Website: macys
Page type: customer-info-address
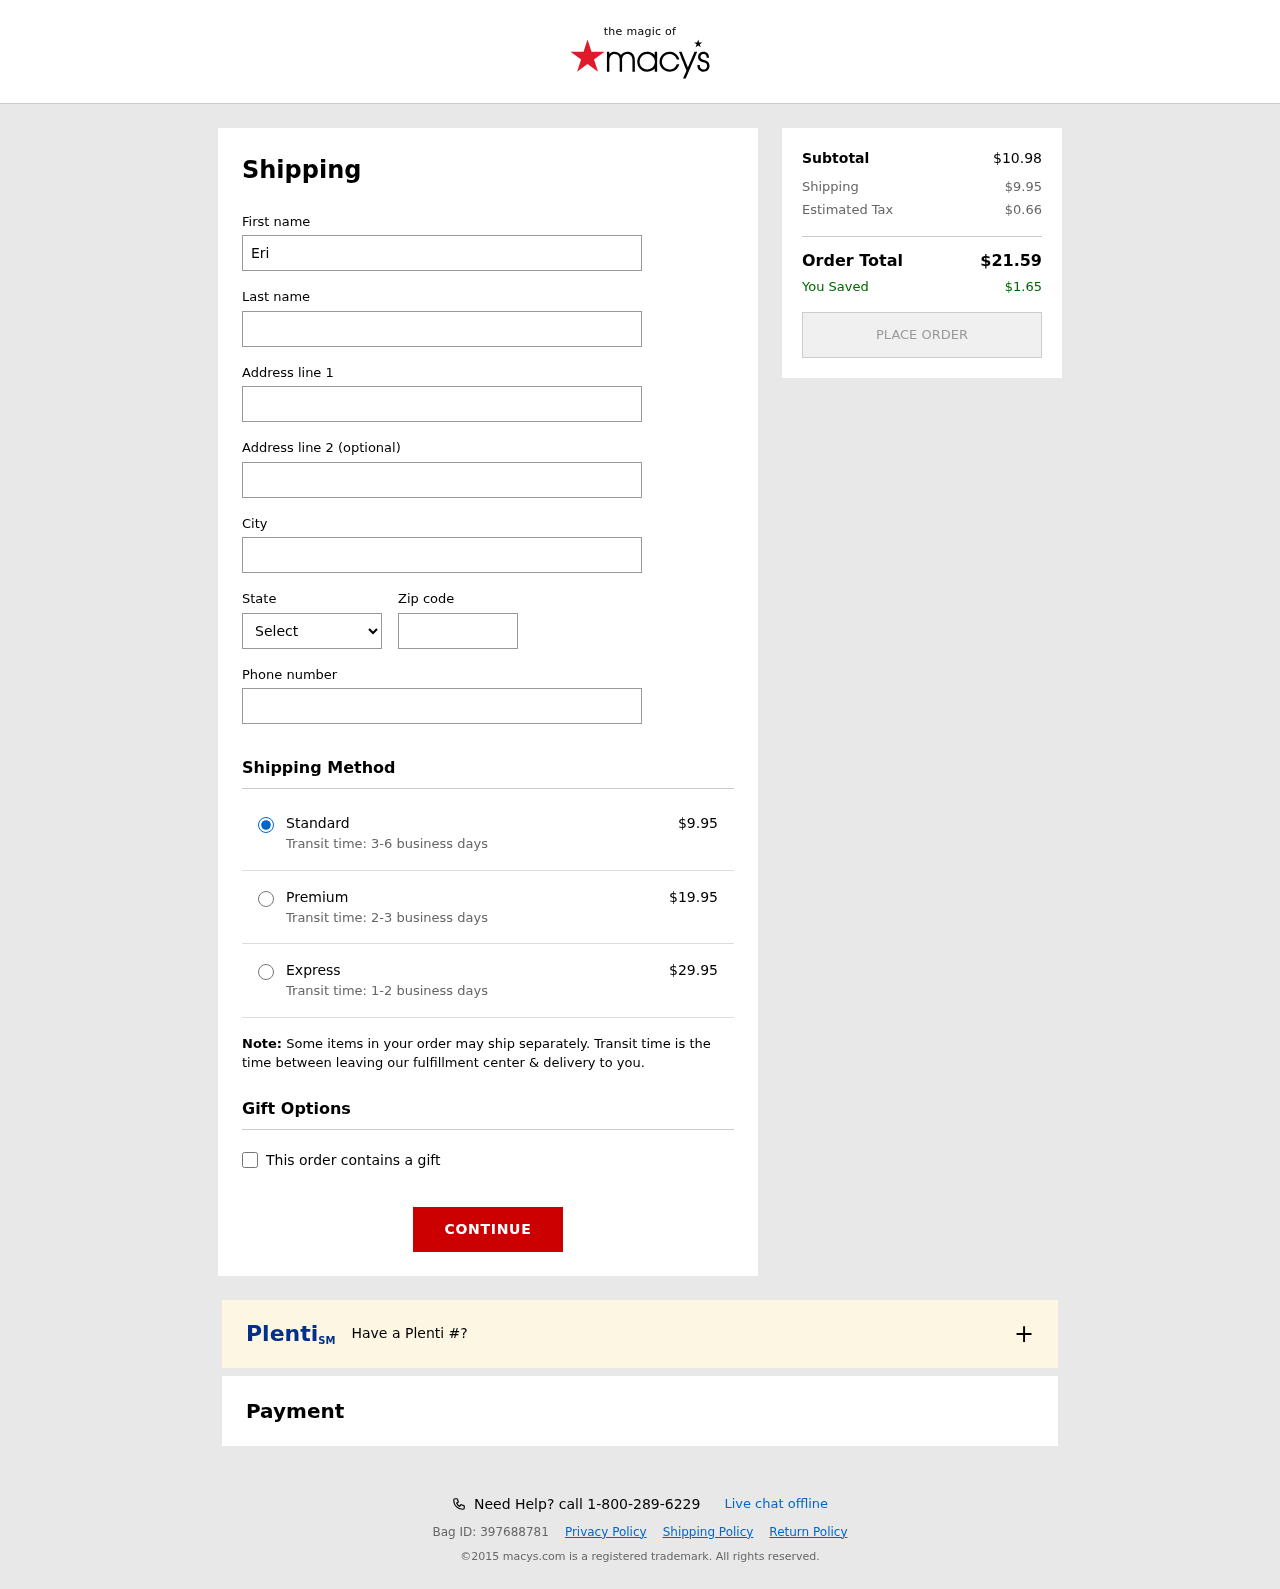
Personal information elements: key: PII_CITY
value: East Jennifer
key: PII_FIRSTNAME
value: Erika
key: PII_LASTNAME
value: Anderson
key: PII_PHONE
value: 8833572973
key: PII_POSTCODE
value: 41808
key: PII_STATE_ABBR
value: KS
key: PII_STREET
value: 448 Juan Camp
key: PII_STREET2
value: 6201 Collier Street
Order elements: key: ORDER_SHIPPING_COST
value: $9.95
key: ORDER_SHIPPING_COST_PREMIUM
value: $19.95
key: ORDER_SHIPPING_COST_EXPRESS
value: $29.95
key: ORDER_SUBTOTAL
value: $10.98
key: ORDER_TAX
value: $0.66
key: ORDER_TOTAL
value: $21.59
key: ORDER_SAVINGS
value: $1.65